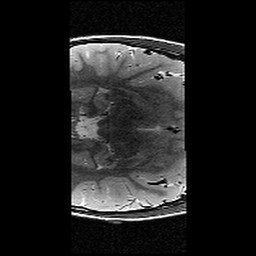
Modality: T2w
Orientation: axial
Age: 11
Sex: male
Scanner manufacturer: siemens
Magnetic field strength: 3 T
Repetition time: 9.23 s
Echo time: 0.067 s